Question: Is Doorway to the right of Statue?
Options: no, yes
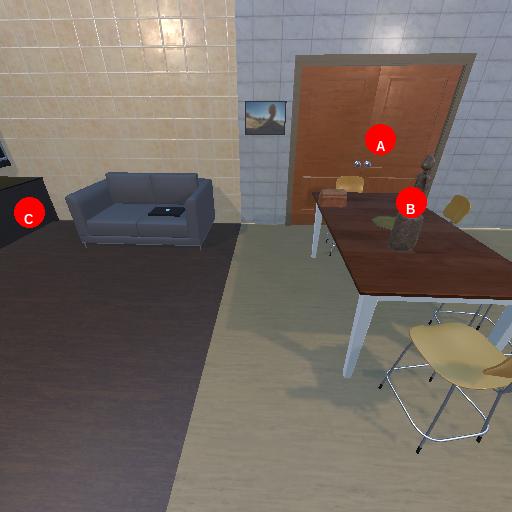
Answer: no